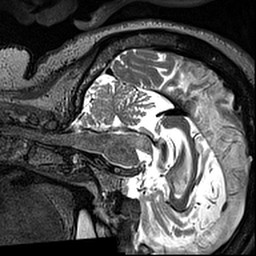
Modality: T2w
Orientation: sagittal
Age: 70
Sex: female
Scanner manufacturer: siemens
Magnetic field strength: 3 T
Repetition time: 3.2 s
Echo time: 0.567 s